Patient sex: F
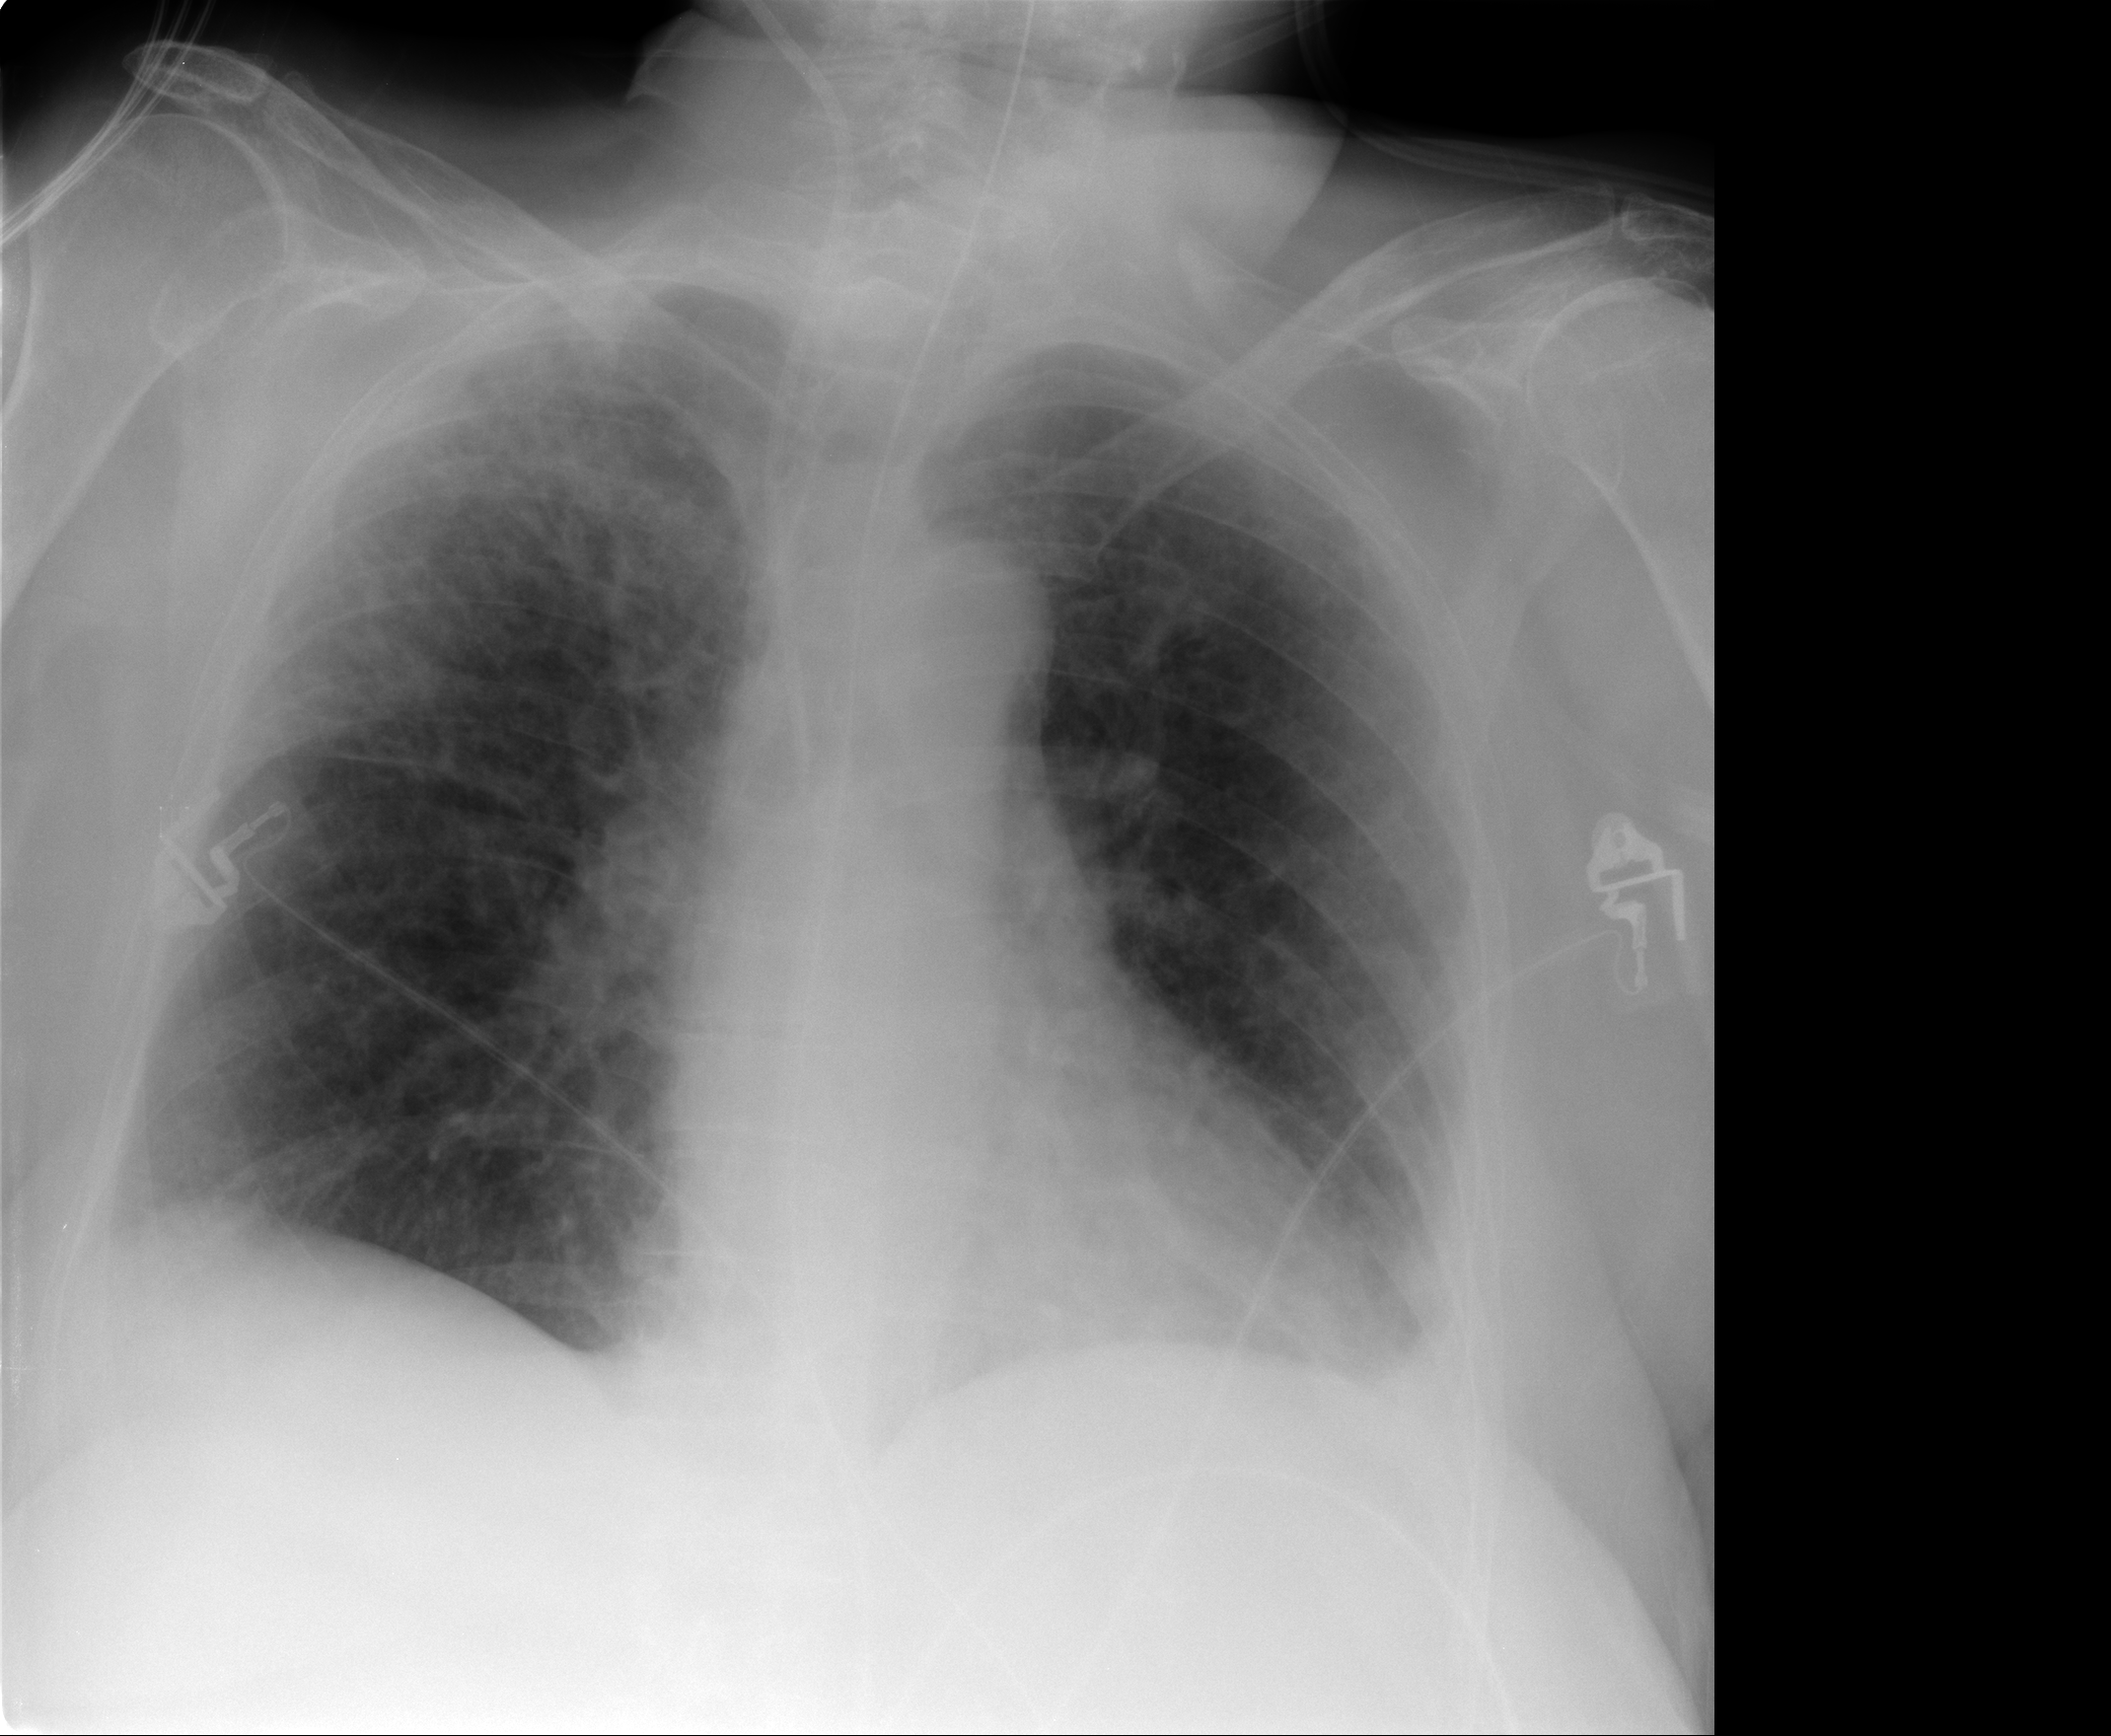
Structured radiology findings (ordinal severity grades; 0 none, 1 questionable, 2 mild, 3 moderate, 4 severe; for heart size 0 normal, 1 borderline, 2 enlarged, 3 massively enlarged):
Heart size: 0
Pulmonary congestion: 1
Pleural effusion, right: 2
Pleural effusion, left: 1
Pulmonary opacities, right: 2
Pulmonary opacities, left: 2
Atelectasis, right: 2
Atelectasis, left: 2